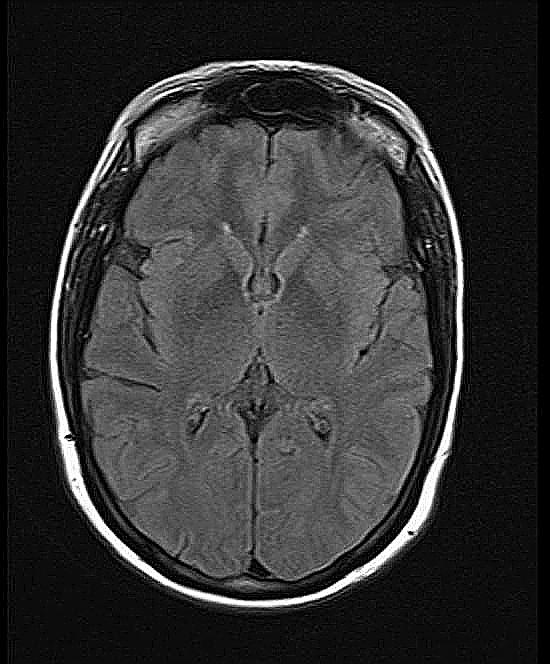
Label: notumor